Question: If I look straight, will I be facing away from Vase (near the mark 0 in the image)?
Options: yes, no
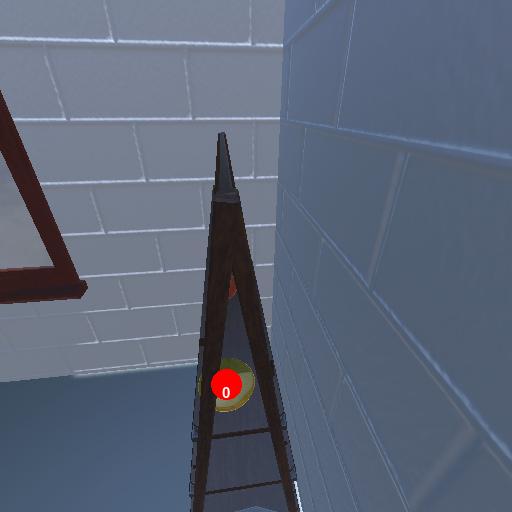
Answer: yes